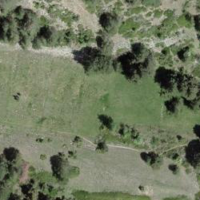
EUNIS habitat code: 43
Species observed at this site:
Juniperus communis